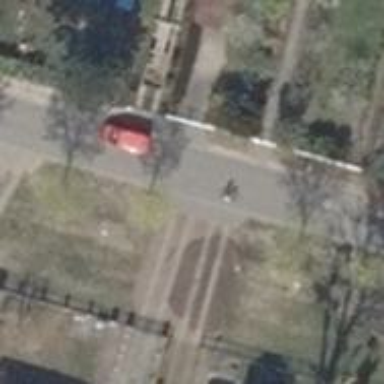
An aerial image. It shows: Driveway.